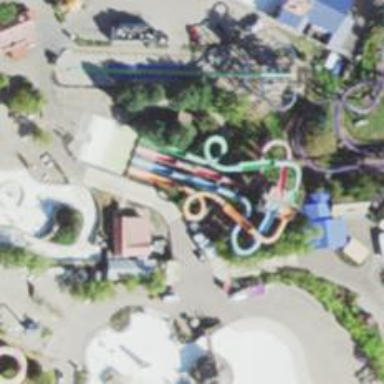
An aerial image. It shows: Water slide attraction.